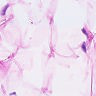
Metastatic tissue present: no